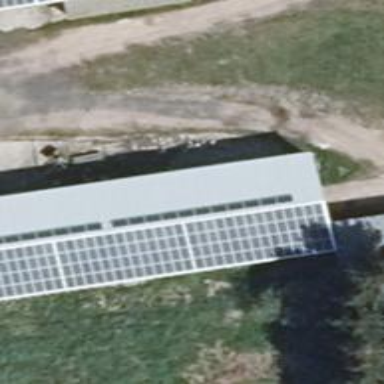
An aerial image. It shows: Small solar photovoltaic panel used as generator to produce electricity.